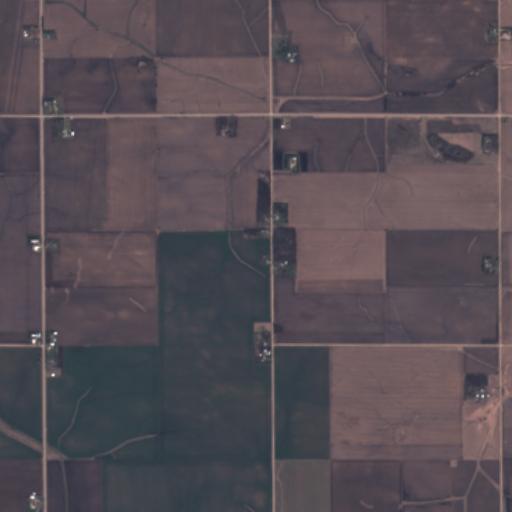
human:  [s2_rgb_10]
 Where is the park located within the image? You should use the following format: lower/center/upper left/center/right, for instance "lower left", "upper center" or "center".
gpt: The park is located in the upper right of the image.
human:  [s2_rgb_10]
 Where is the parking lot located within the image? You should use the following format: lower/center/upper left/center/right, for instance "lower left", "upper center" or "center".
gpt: There is no parking lot in the image.